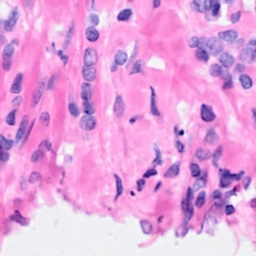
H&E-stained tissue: Breast